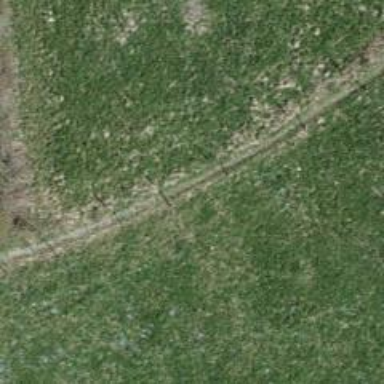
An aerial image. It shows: Steps with track type of grade 2.